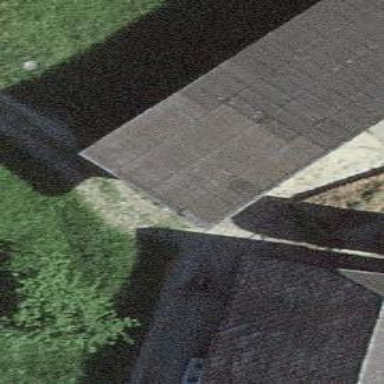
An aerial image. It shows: Shed.